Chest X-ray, AP view. Patient: 67 years old, sex F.
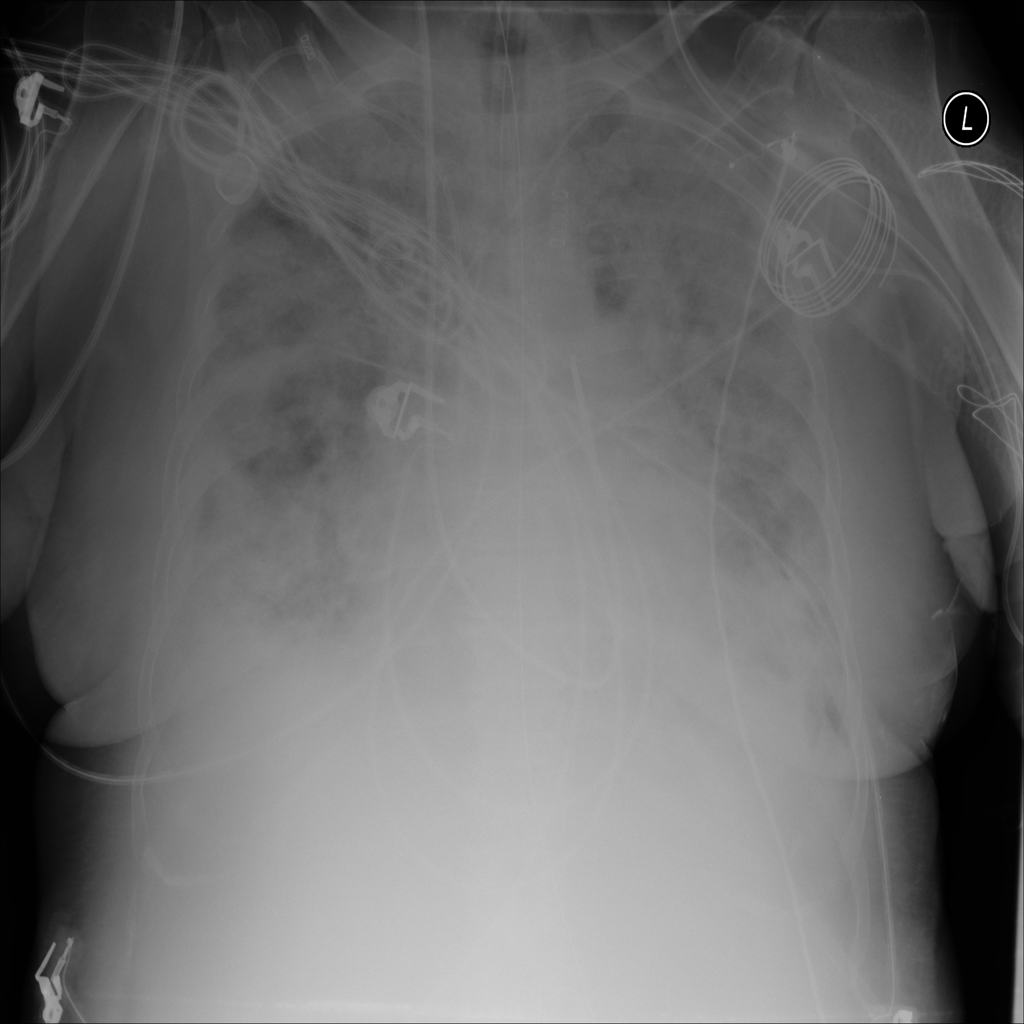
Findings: Infiltration